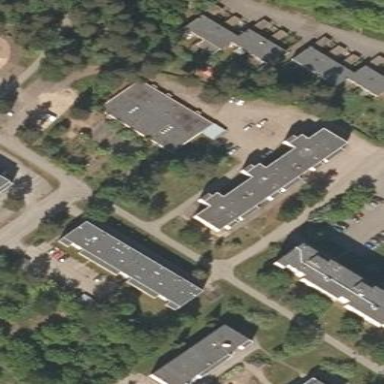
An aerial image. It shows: Gray flat-roofed apartment building.